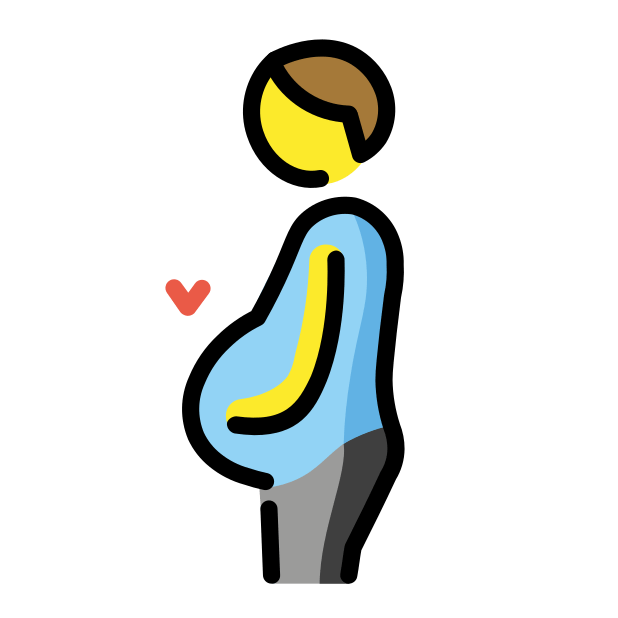
Emoji: 🫃
Name: pregnant man
Unicode: 0x1fac3